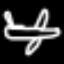
Label: airplane